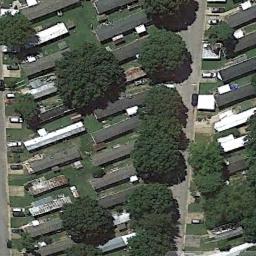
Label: mobile_home_park